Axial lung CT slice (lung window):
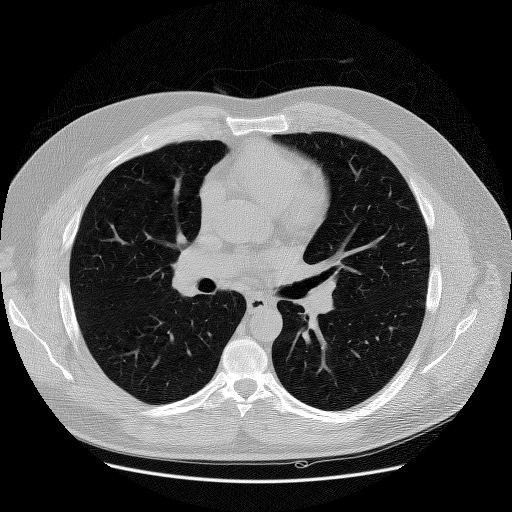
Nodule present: no